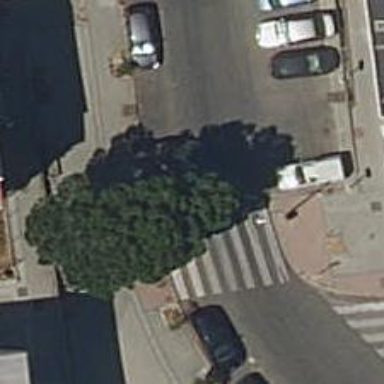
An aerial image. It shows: Zebra crossing on footway.